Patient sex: M
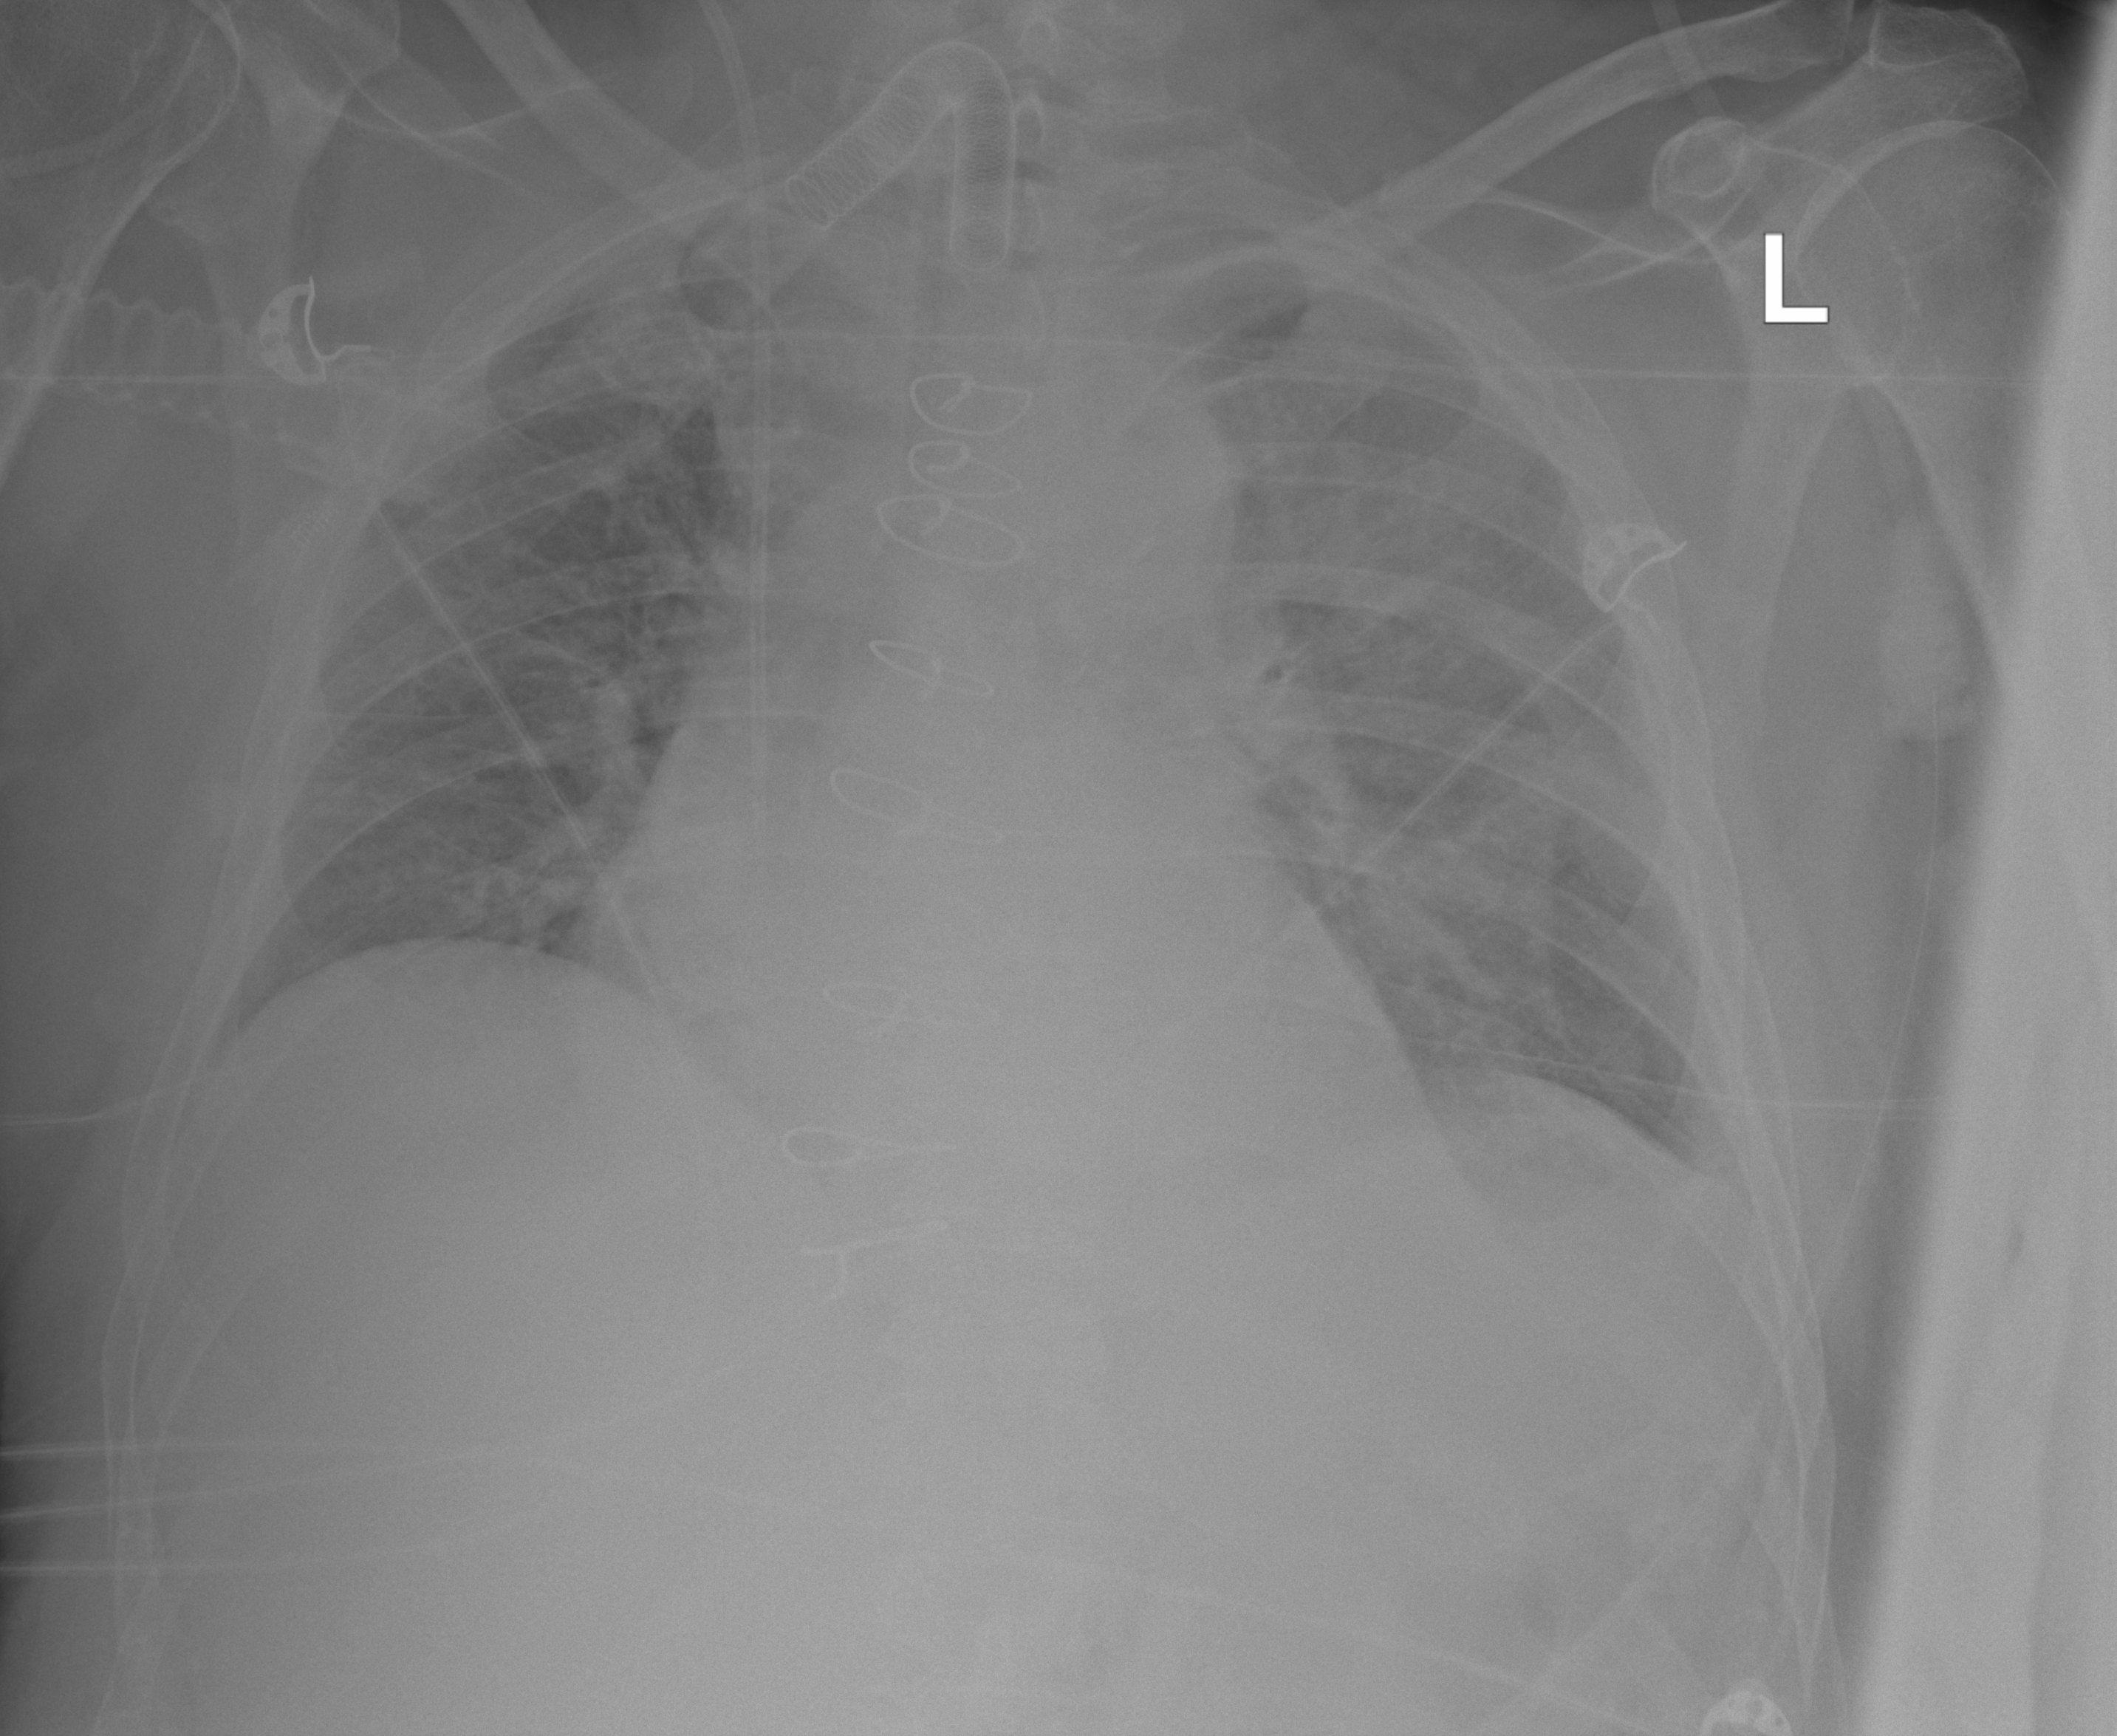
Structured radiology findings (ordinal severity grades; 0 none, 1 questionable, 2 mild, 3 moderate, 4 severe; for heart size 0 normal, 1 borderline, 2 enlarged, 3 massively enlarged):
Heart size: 2
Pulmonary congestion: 2
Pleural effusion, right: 0
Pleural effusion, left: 2
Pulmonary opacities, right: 2
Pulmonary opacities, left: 2
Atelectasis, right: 0
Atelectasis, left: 2